Question: I am trying to scrape data from a website <URL> from the but it is taking all the data at once of all the tags. but I want to use the data separately. I only want to take some of its data. This is my code

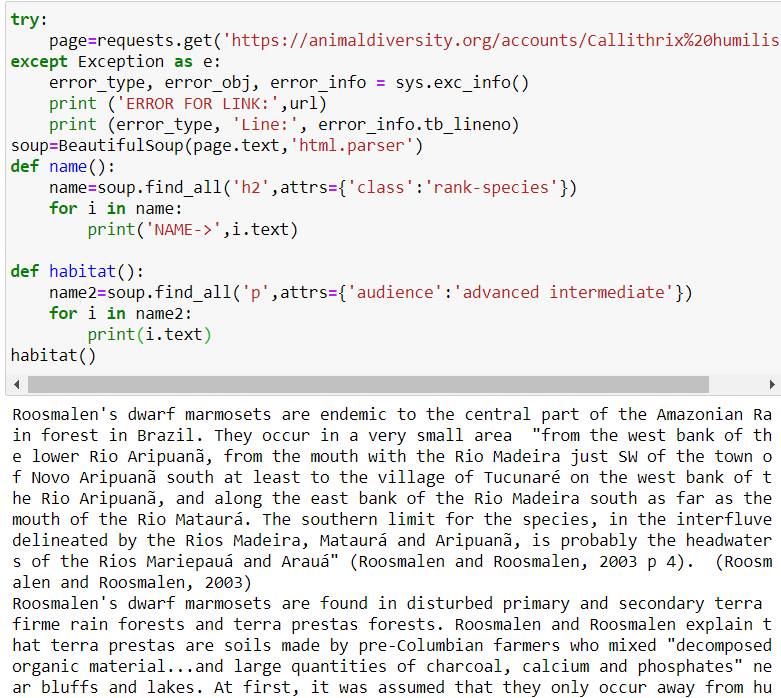
Answer: To get information about name, habitat from this page, you can use next example:
'''
import requests
from bs4 import BeautifulSoup
url = "https://animaldiversity.org/accounts/Callithrix%20humilis"
soup = BeautifulSoup(requests.get(url).content, "html.parser")
name = soup.select_one("h2.rank-species").find_next(text=True).strip()
vernacular_name = soup.select_one("h2.rank-species > span").get_text(strip=True)
habitat = soup.select_one("h3#habitat + p").get_text(strip=True)
print(name)
print(vernacular_name)
print(habitat)
'''
Prints:
'''
Callithrix humilis
Roosmalens' dwarf marmoset
Roosmalen's dwarf marmosets are found in disturbed primary and secondary terra firme rain forests and terra prestas forests. Roosmalen and Roosmalen explain that terra prestas are soils made by pre-Columbian farmers who mixed "decomposed organic material...and large quantities of charcoal, calcium and phosphates" near bluffs and lakes. At first, it was assumed that they only occur away from human habitations, but it seems they prefer disturbed forest areas near human inhabited areas such as plantations, gardens, and fields.(Roosmalen and Roosmalen, 2003)
'''